Field crop: tomato
Growth stage: 2
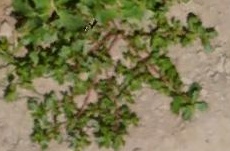
Species: portulaca